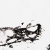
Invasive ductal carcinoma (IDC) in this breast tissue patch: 0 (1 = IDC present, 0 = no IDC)